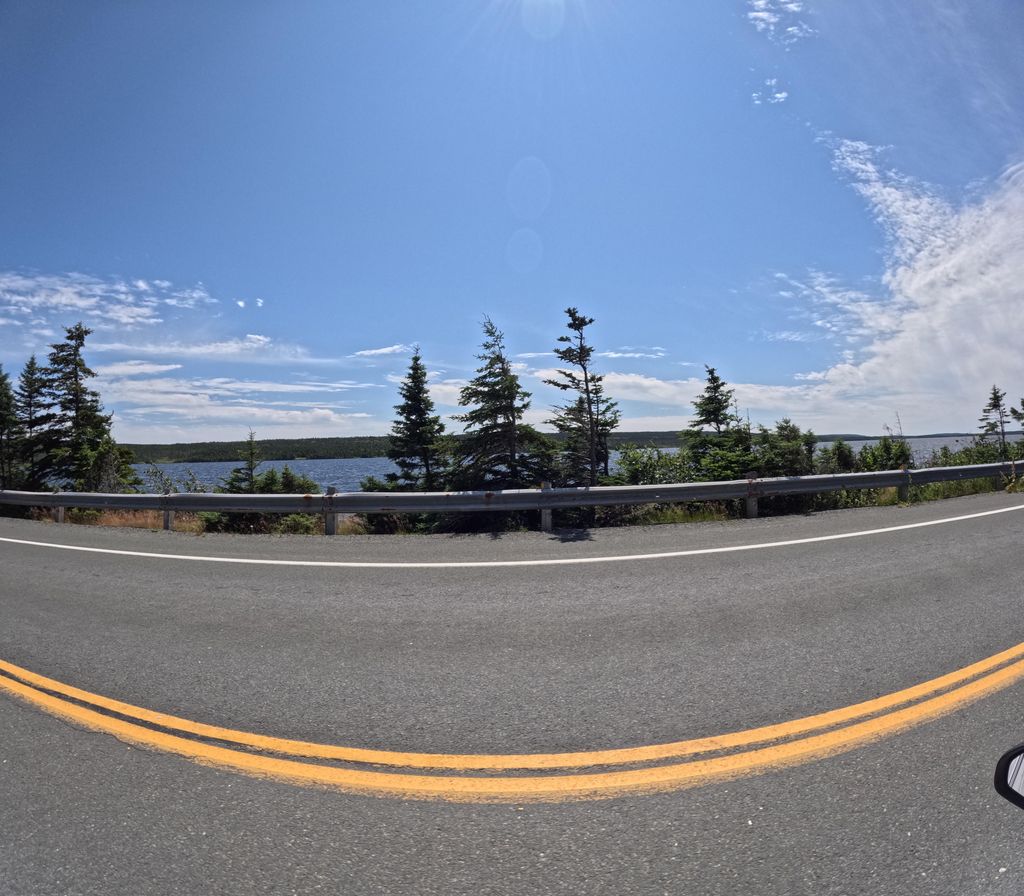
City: st_johns